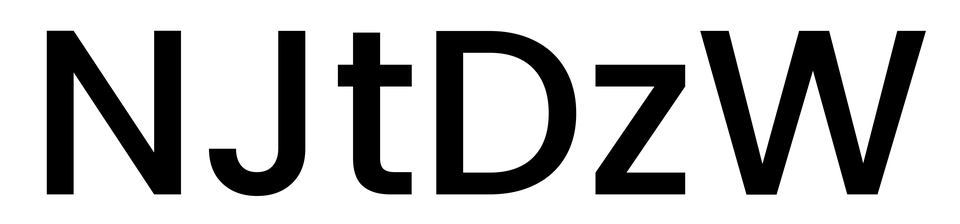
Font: Poppins-Medium